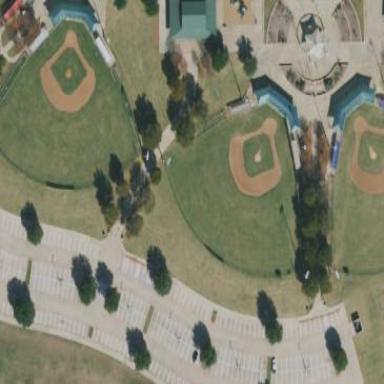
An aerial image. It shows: Baseball pitch for leisure land.